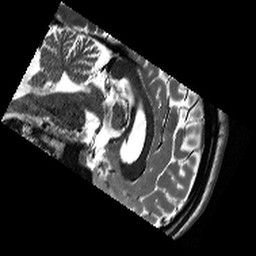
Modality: T2w
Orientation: sagittal
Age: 32
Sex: male
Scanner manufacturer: siemens
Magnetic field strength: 3 T
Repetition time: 13.15 s
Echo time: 0.082 s